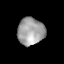
Tissue: lung
Cell type: Epithelial cells
Senescence score: 0.1265
Nuclear area (px): 711
Mean DAPI intensity: 161.419